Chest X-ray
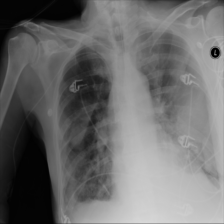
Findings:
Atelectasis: negative
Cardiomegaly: negative
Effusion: negative
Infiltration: negative
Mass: positive
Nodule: positive
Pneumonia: negative
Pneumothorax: negative
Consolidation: negative
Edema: negative
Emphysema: negative
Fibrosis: negative
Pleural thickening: negative
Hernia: negative